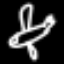
Label: airplane